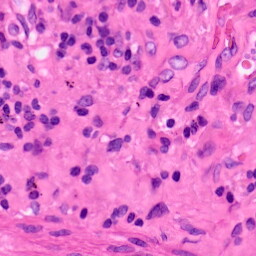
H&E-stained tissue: Lung